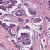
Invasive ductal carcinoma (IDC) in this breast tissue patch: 1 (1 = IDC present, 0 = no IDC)